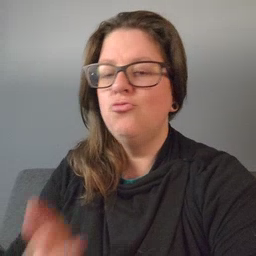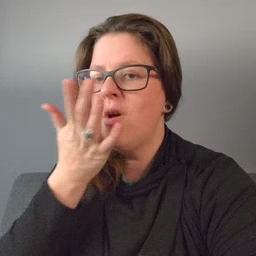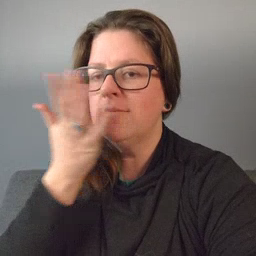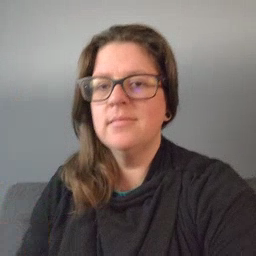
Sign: grass